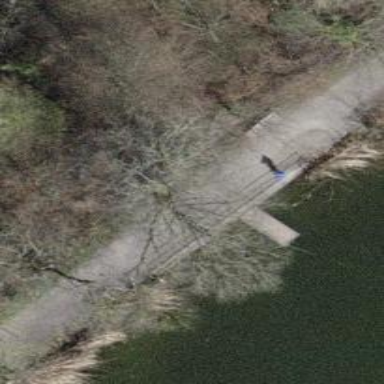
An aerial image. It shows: Bench for seating.